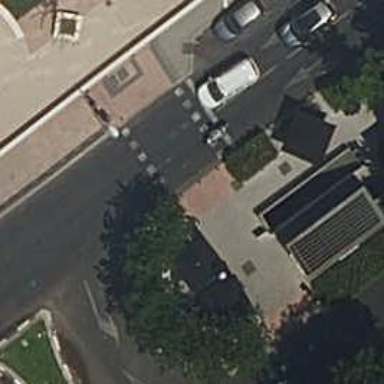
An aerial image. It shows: Crossing with traffic signals.